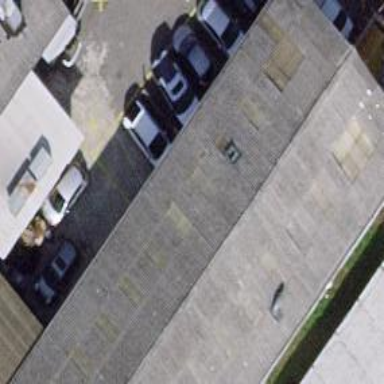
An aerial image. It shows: Car repair shop.